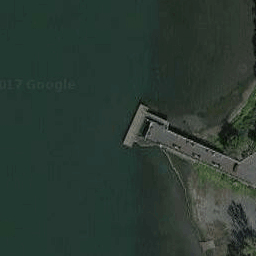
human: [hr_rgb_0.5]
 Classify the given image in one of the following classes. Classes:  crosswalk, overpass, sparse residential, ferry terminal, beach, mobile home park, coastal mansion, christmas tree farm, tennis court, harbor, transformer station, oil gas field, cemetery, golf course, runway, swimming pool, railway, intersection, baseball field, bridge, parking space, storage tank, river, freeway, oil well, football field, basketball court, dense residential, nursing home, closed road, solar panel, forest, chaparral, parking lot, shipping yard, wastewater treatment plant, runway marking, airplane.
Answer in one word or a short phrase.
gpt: ferry terminal